Field crop: maize
Growth stage: 2
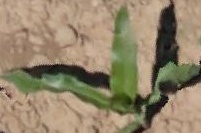
Species: maize